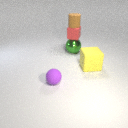
large yellow rubber cube to the right of large green metal sphere